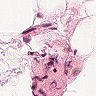
Metastatic tissue present: no